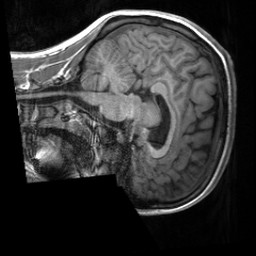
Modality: T1w
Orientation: sagittal
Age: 22
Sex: female
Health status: healthy
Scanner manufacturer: siemens
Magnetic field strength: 3 T
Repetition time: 2 s
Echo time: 0.00232 s